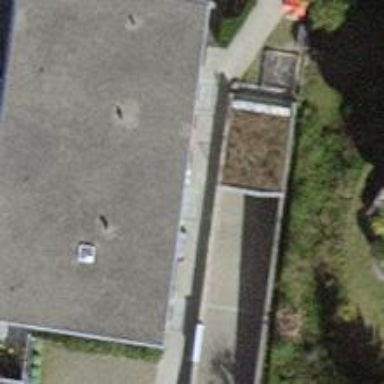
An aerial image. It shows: Building with flat roof.